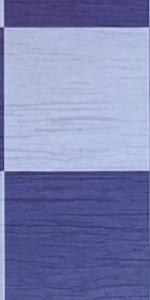
Label: Empty